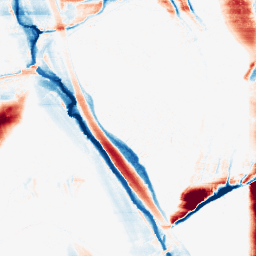
Category: morphological
Decomposition family: morphological_ellipse
Decomposition parameters: operation: average
width: 5
height: 50
Upsampling method: bicubic_16x
Upsampling parameters: scale: 16
Upsampling scale: 16